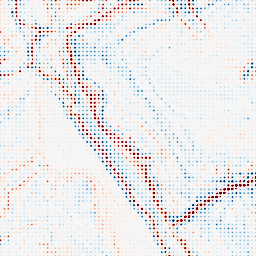
Category: multiscale
Decomposition family: log
Decomposition parameters: sigma: 2
Upsampling method: sinc_blackman
Upsampling parameters: scale: 8
kernel_size: 4
Upsampling scale: 8